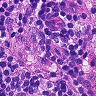
Metastatic tissue present: no